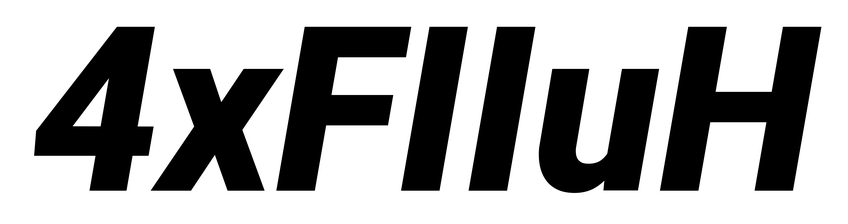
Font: Roboto-Italic_Black_Italic